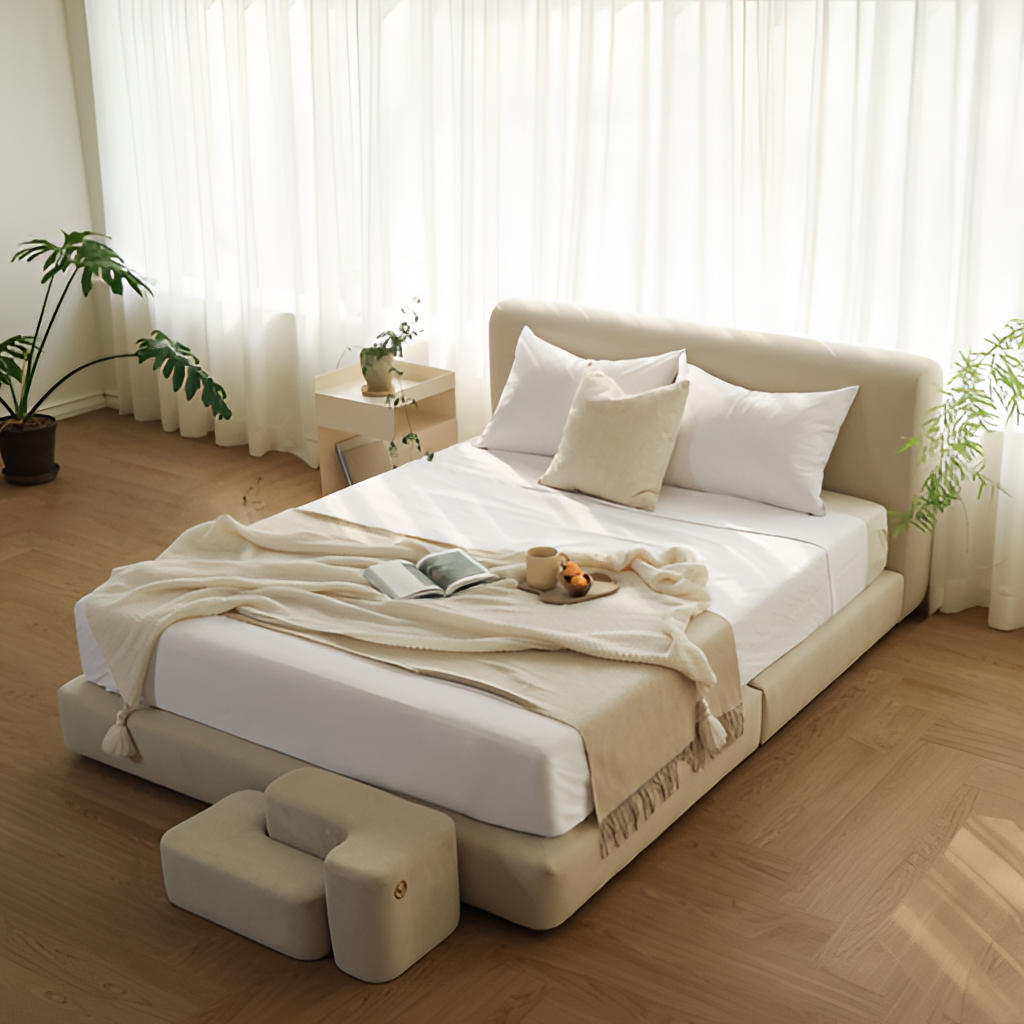
bedroom, fabric bed, wood flooring, with herringbone pattern, cream fabric wallpaper, with solid pattern, contemporary